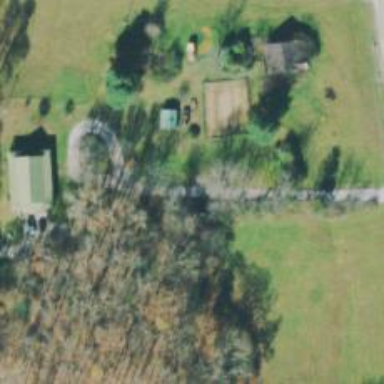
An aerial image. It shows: Driveway.